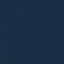
Land use / land cover class: SeaLake